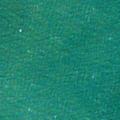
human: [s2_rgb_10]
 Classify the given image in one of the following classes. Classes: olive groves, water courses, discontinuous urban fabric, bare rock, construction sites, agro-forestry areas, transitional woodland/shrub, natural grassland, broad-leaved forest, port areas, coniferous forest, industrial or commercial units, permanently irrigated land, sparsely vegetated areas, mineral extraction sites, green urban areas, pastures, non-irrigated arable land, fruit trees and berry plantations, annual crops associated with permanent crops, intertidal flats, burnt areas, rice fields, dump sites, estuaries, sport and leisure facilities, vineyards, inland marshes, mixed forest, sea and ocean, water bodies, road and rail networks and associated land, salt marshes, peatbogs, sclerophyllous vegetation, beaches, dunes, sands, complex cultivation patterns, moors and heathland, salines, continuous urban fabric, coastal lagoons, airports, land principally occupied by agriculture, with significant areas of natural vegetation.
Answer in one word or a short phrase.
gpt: sea and ocean